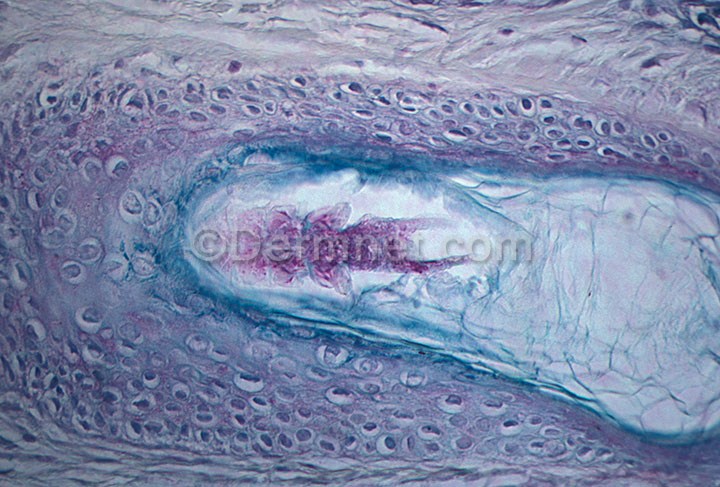
Disease: Acne and Rosacea Photos